Field crop: tomato
Growth stage: 2
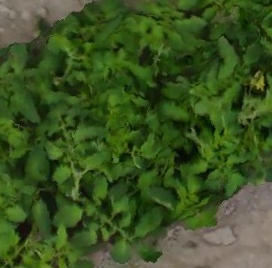
Species: tomato